Field crop: maize
Growth stage: 2
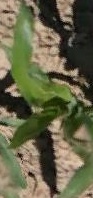
Species: maize